Question: I'm trying to set up an automation that can help me work easier. I want to log in to a device automatically and set up some initial settings. The part I am having trouble with is that I have to check a checkbox to continue, but I couldn't find a way to click on the button.

This is the XPath for that button:
'''
//*[@id="tableHdd"]/div/div[1]/span[1]/input
broswer.find_element_by_class_name('table-cell').find_elements_by_class_name('checkbox').click()
'''
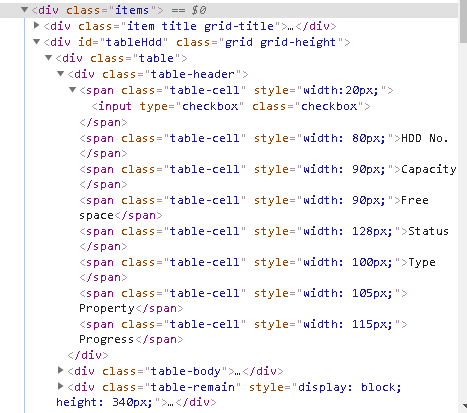
Answer: To 'clcick()' on the you have to induce for the 'element_to_be_clickable()' and you can use either of the <URL>:
- Using 'CSS_SELECTOR':'''
WebDriverWait(driver, 20).until(EC.element_to_be_clickable((By.CSS_SELECTOR, "div#tableHdd > div.table > div.table-header > span.table-cell > input.checkbox"))).click()
'''
- Using 'XPATH':'''
WebDriverWait(driver, 20).until(EC.element_to_be_clickable((By.XPATH, "//div[@id='tableHdd']/div[@class='table']/div[@class='table-header']/span[@class='table-cell']/input[@class='checkbox']"))).click()
'''
- : You have to add the following imports :'''
from selenium.webdriver.support.ui import WebDriverWait
from selenium.webdriver.common.by import By
from selenium.webdriver.support import expected_conditions as EC
'''